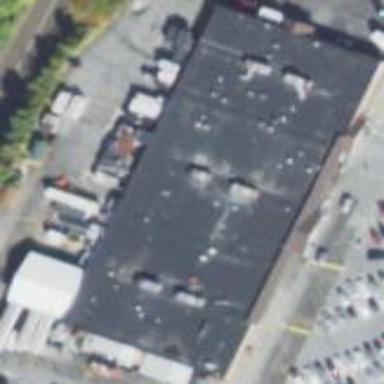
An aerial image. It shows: Marketplace building.